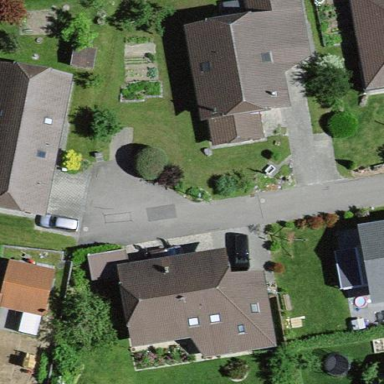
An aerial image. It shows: Residential building.